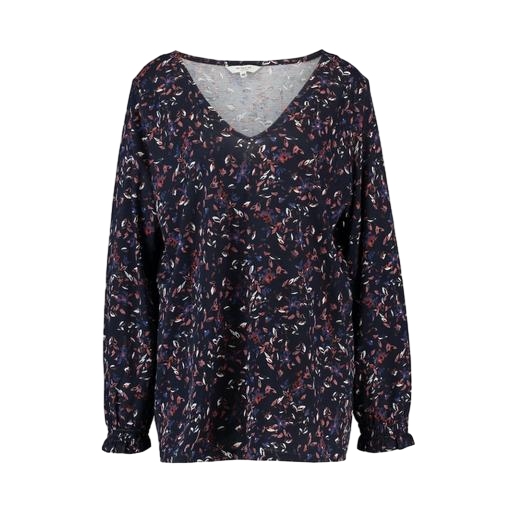
blue printed v-neck top only macy, blue plus size printed t-shirt only macy, multicolor v-neck top only macy, white background